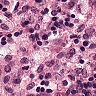
Metastatic tissue present: no